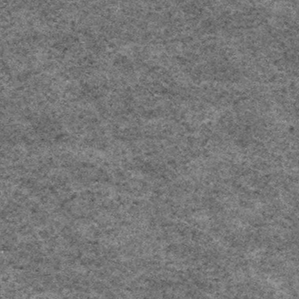
Label: frost